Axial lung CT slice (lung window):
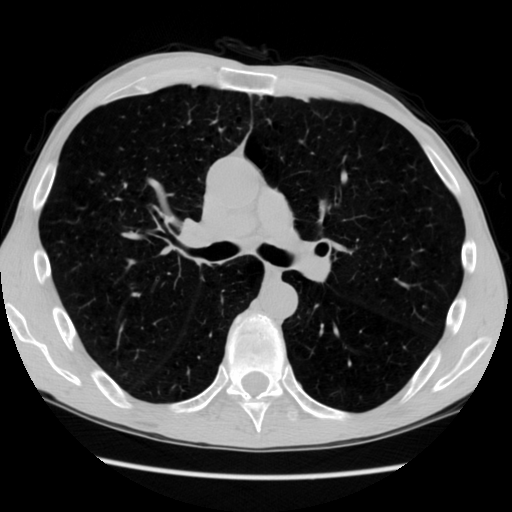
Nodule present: no